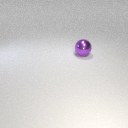
large purple metal sphere